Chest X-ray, PA view. Patient: 56 years old, sex M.
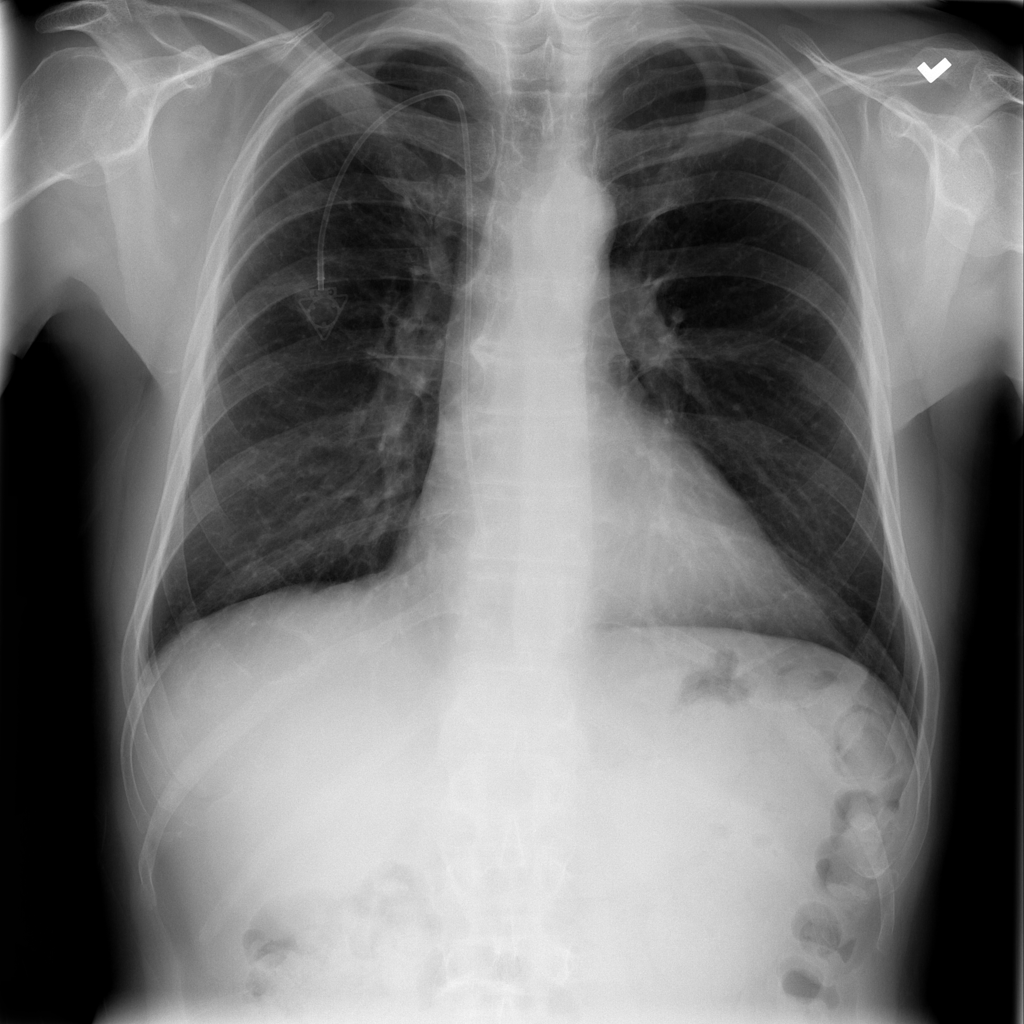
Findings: No Finding